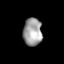
Tissue: lung
Cell type: T cells
Senescence score: 0.1818
Nuclear area (px): 510
Mean DAPI intensity: 160.296